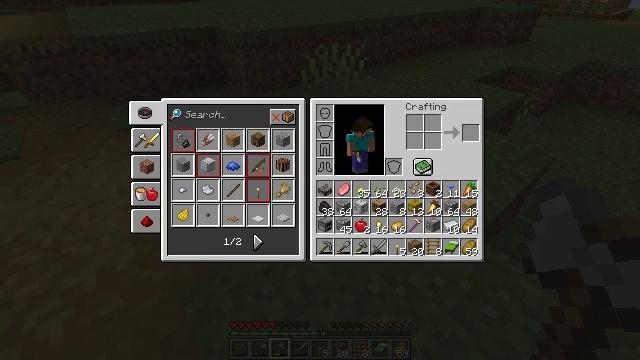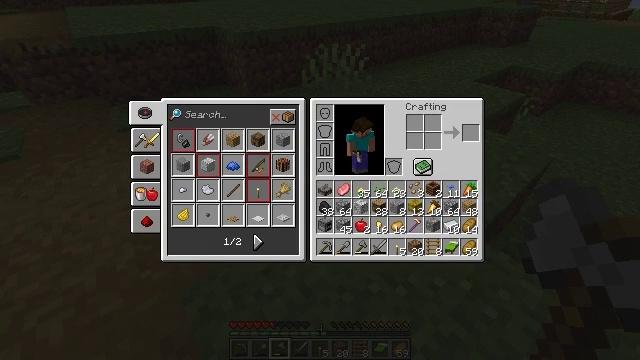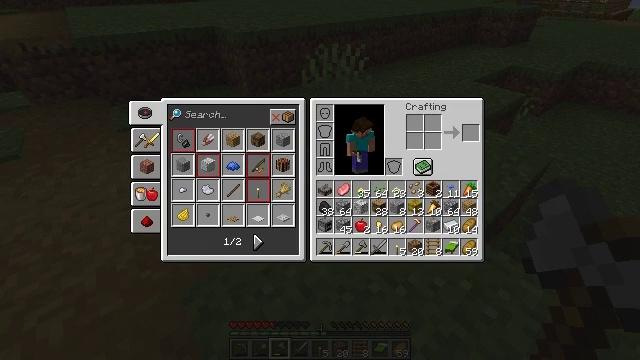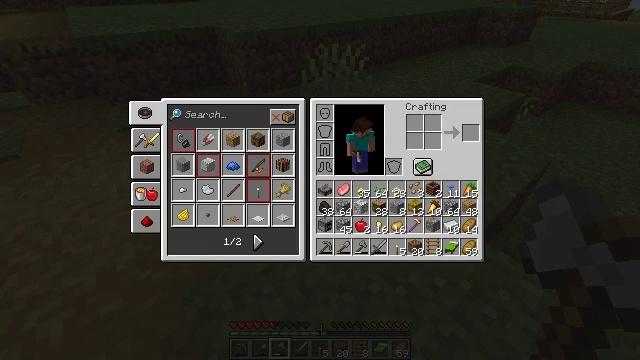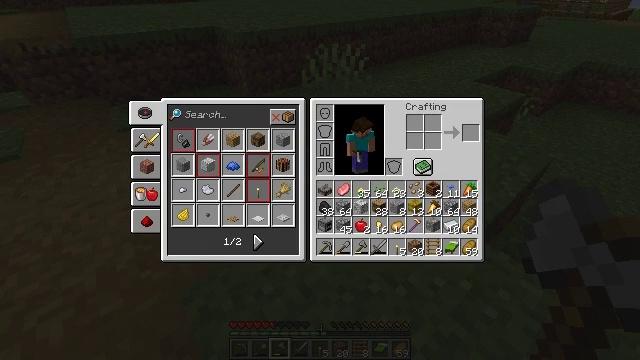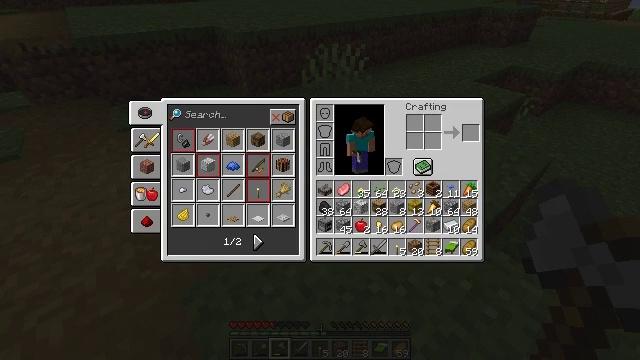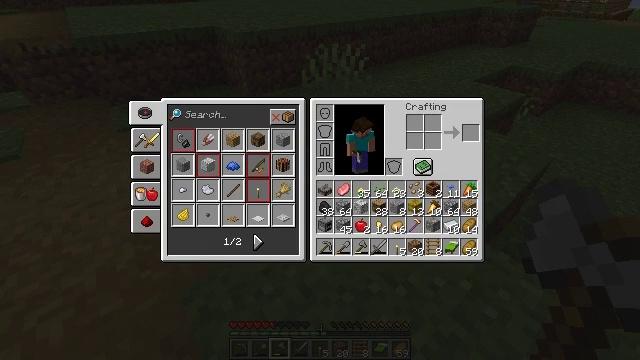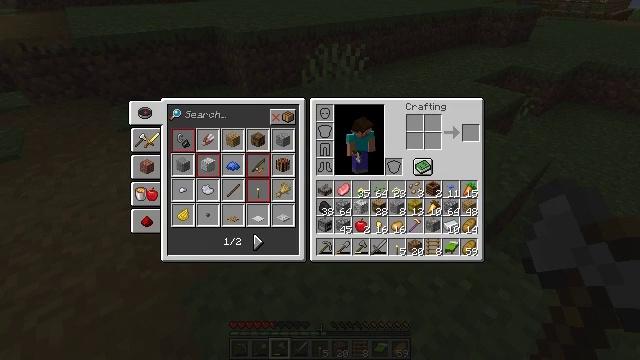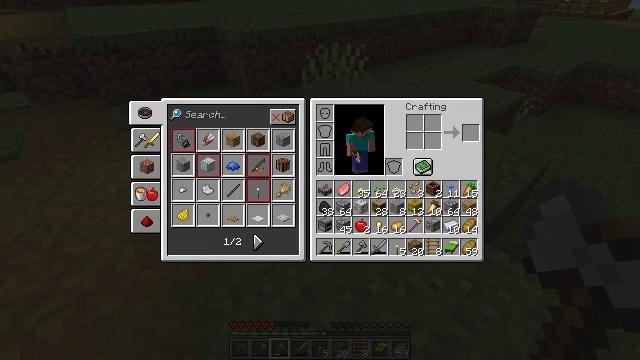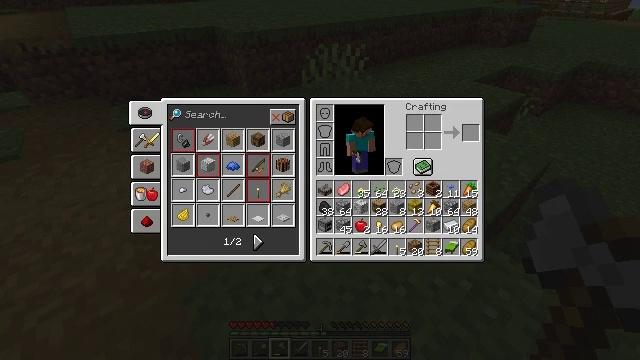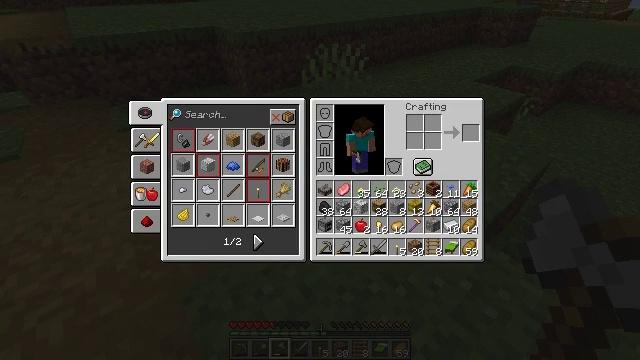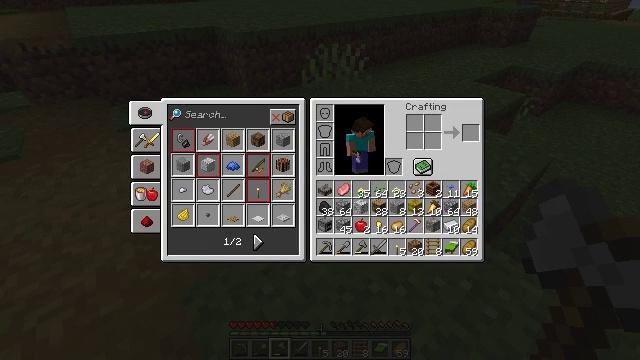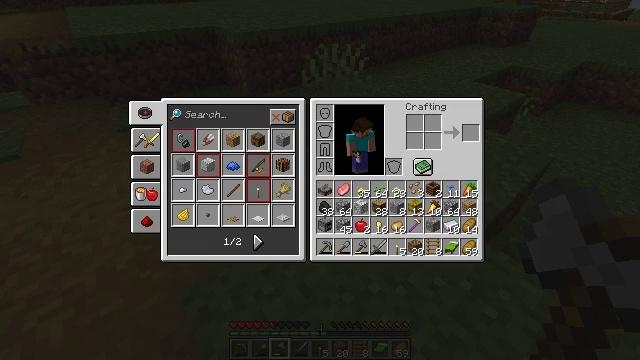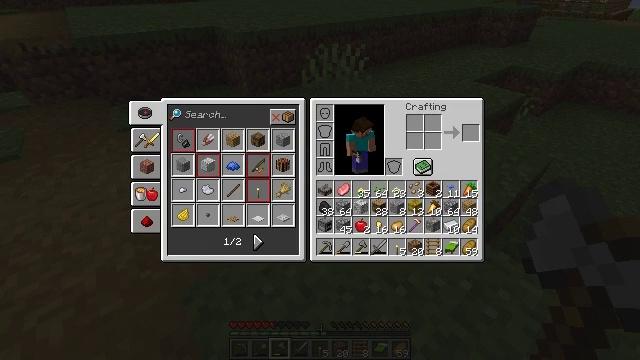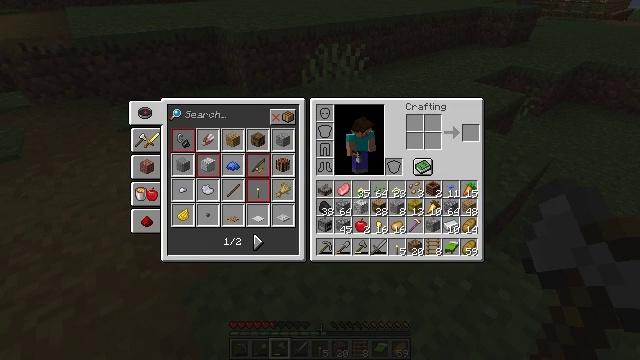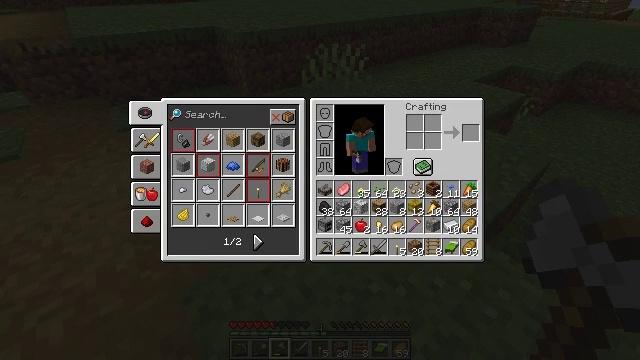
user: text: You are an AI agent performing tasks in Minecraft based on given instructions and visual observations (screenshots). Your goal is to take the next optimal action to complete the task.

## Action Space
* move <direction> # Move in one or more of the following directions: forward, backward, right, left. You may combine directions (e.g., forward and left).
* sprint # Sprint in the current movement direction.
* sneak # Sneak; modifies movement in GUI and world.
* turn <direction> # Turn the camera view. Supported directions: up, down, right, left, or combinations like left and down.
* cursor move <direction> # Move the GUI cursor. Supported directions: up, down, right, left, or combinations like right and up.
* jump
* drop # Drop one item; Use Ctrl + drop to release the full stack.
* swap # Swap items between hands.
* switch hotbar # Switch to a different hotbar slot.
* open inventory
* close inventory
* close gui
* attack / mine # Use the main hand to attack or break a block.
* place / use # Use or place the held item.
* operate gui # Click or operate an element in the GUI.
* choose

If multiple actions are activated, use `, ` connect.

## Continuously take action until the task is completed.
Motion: motion action
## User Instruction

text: Drop a ladder.
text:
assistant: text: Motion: no_op
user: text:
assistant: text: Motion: no_op
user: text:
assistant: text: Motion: no_op
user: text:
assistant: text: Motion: no_op
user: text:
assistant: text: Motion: no_op
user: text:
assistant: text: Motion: no_op
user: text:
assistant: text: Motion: no_op
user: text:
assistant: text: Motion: no_op
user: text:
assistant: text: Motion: no_op
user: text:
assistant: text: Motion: no_op
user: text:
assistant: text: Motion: no_op
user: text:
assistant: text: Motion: no_op
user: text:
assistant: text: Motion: no_op
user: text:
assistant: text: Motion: no_op
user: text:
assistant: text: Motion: no_op
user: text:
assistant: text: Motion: cursor move left
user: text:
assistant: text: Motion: cursor move left
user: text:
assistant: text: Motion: cursor move left
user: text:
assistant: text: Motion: no_op
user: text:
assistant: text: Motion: no_op
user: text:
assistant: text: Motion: no_op
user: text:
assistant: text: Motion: no_op
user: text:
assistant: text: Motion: no_op
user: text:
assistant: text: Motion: no_op
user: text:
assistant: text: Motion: no_op
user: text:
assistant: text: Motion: no_op
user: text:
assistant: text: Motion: no_op
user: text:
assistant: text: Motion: no_op
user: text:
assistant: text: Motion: no_op
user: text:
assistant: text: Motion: no_op